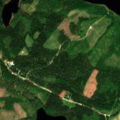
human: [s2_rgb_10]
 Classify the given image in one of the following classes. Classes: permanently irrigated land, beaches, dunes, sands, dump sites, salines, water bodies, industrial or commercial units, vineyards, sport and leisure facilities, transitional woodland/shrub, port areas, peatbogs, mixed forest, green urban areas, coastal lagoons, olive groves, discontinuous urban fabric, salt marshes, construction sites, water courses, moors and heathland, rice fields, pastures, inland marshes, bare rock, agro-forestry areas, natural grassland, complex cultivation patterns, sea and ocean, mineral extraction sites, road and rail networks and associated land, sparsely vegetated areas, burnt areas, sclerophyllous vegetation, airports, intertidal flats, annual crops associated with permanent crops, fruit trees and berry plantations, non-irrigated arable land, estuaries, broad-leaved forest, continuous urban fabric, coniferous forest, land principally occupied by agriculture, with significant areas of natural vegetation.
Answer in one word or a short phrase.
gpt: coniferous forest, mixed forest, transitional woodland/shrub, water bodies